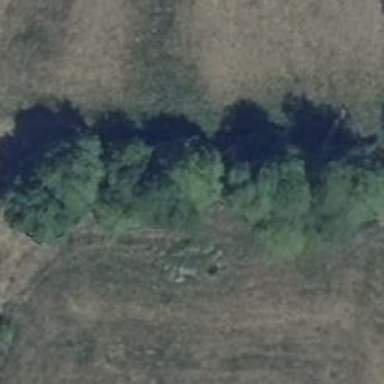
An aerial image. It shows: Row of deciduous broadleaved trees.